Question: I'm using Rails 3.2 and the tinymce-rails gem.
I created my tinymce.yml file with the following content:
'''
theme_advanced_toolbar_location: top
theme_advanced_toolbar_align: left
theme_advanced_statusbar_location: bottom
theme_advanced_buttons3_add:
- tablecontrols
- fullscreen
plugins:
- table
- fullscreen
'''
I added
'''
<%= tinymce_assets %>
'''
to the view I need the html editor and, I added this text area:
'''
<%= f.text_area :content, :class => "tinymce" %>
'''
Finally, I added this to the end of my view file:
'''
<%= tinymce %>
'''
to the same view, inside my form.
The issue is that I just see a few tool options (see my screenshot). How can I get the whole thing, specifically the image uploader?

Thanks!
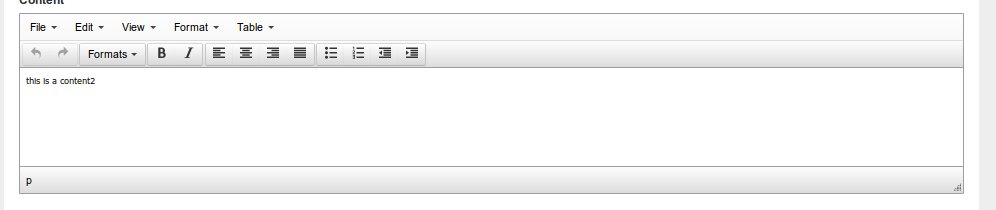
Answer: This fixed my problem:
'''
gem update tinymce-rails
bundle update
'''